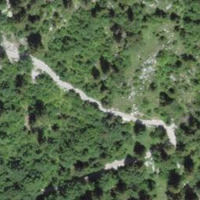
EUNIS habitat code: 23
Species observed at this site:
Podisma pedestris